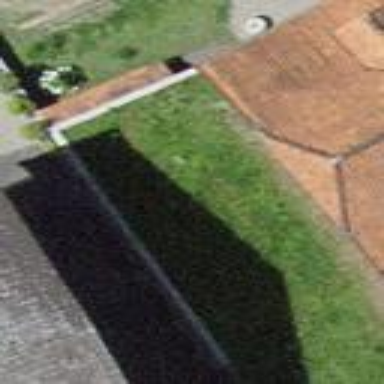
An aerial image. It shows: Greenhouse.